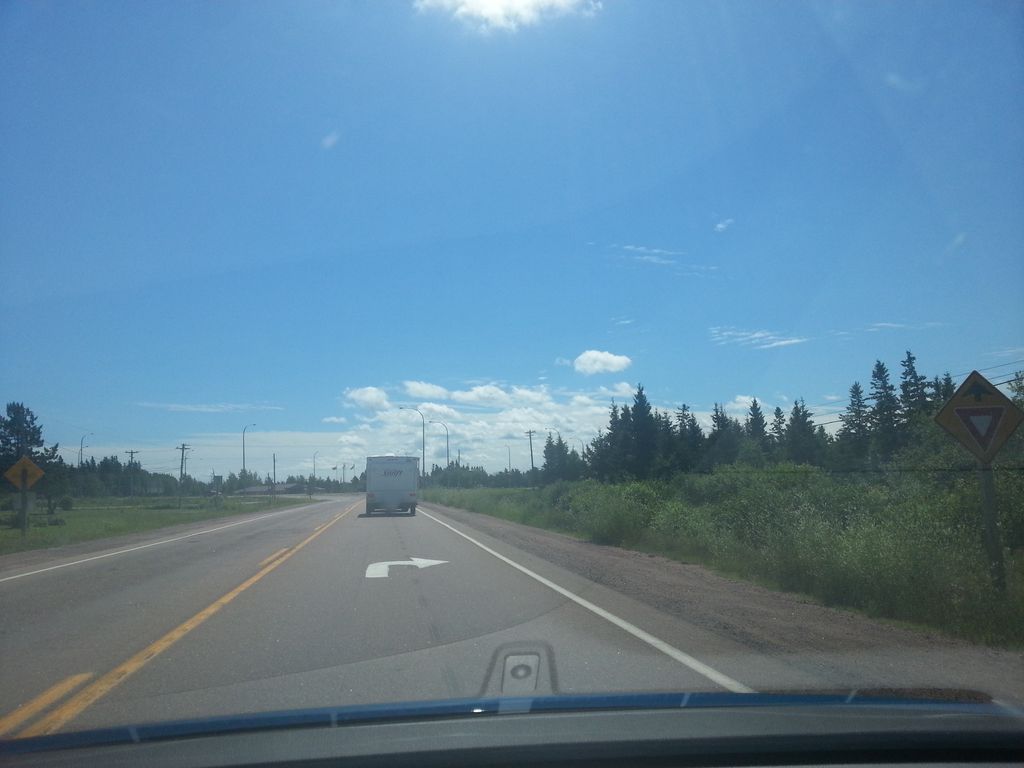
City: charlottetown